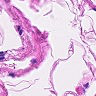
Metastatic tissue present: no